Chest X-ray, PA view. Patient: 14 years old, sex M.
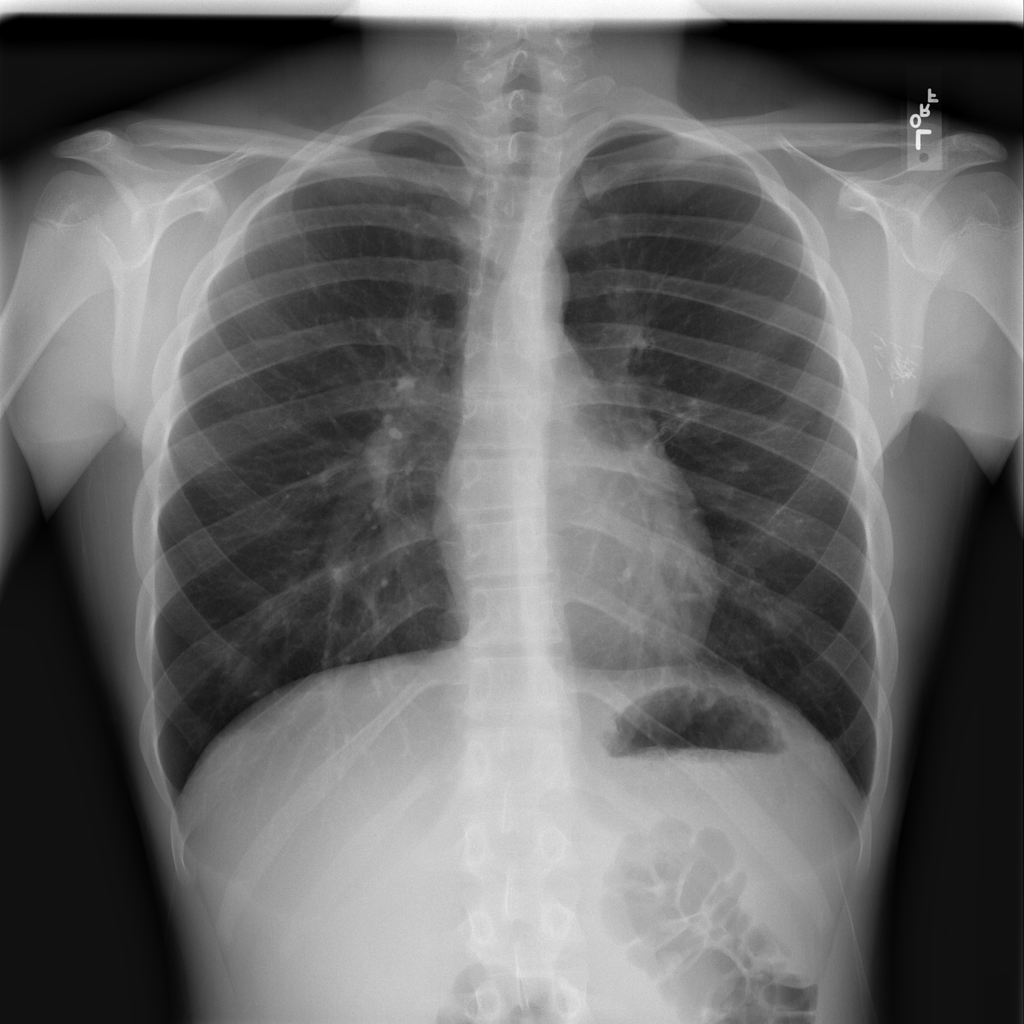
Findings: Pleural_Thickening